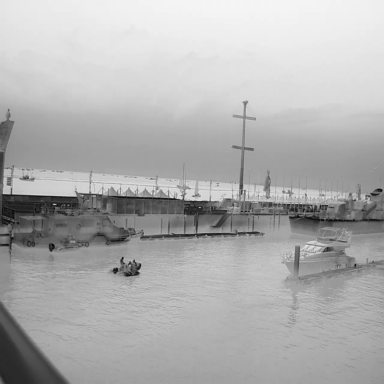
There are eight objects shown in the infrared image, including a warship, four canoes, a sailboat, and two bulk_carriers.